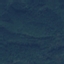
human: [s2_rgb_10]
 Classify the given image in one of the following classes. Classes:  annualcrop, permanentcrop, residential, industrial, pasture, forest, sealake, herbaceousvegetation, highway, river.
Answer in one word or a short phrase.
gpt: Forest